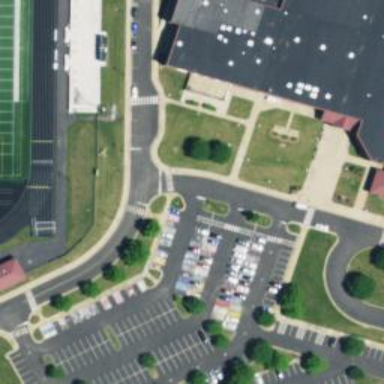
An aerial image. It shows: Parking space is available.